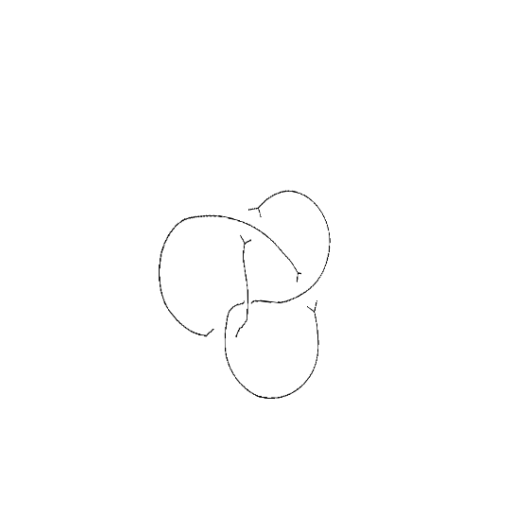
Crossing number: 4